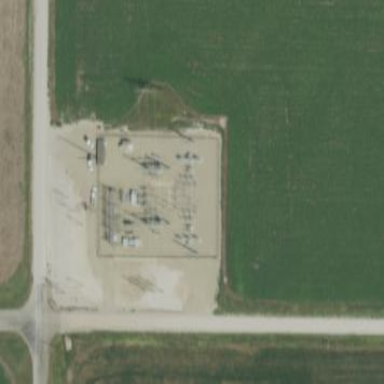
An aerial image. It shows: Distribution power substation enclosed by fence.